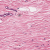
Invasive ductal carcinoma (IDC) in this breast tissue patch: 0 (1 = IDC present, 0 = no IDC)